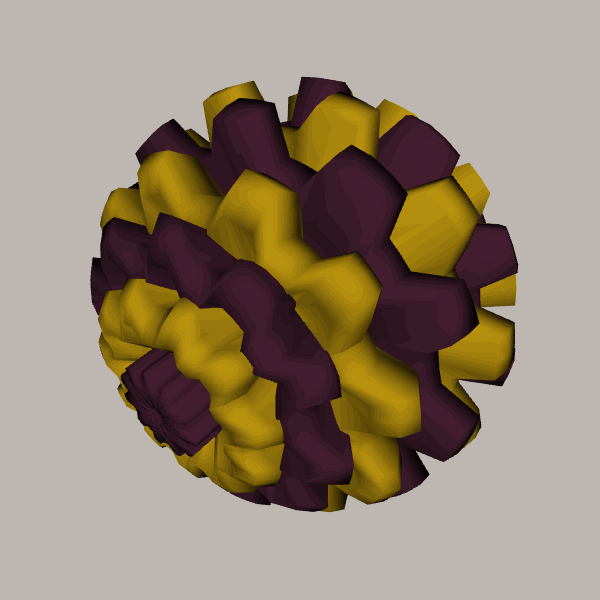
Background: light